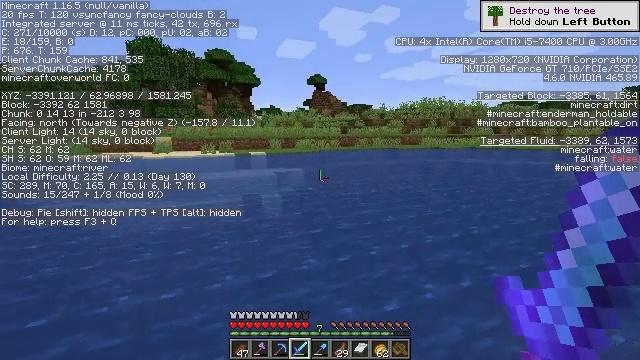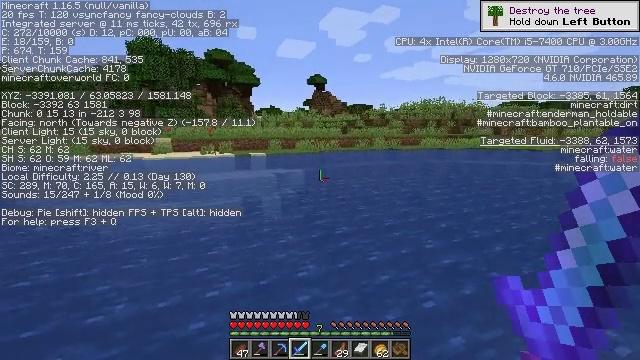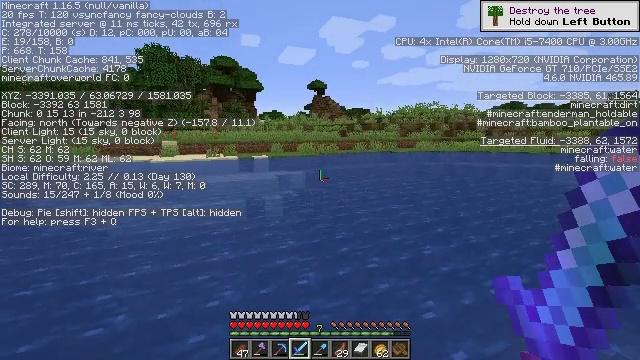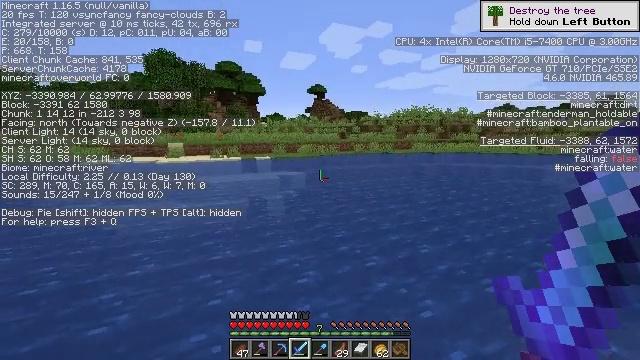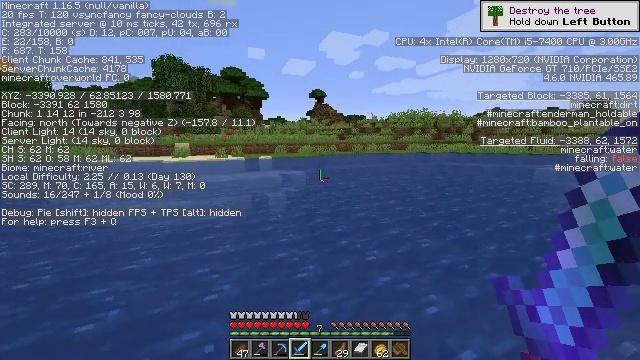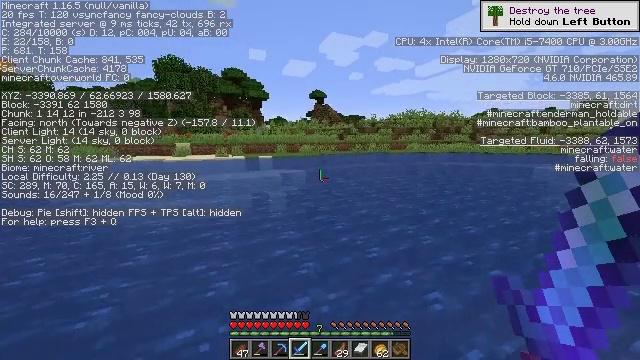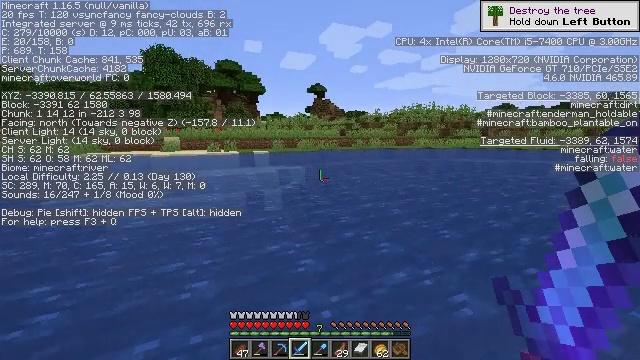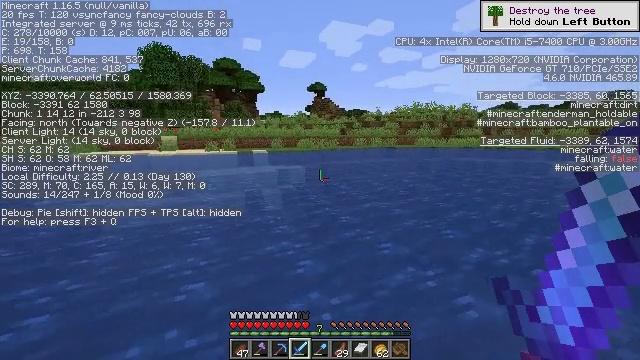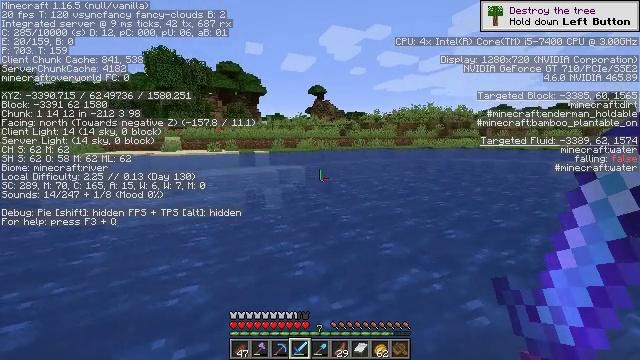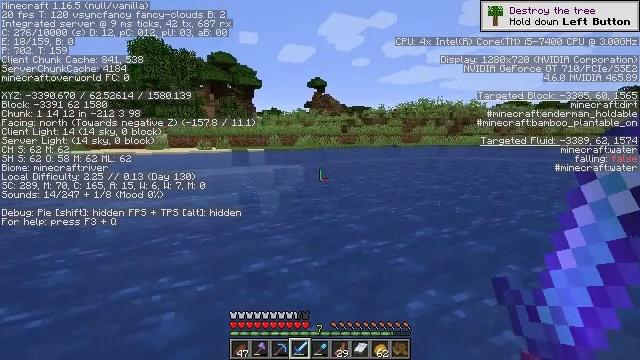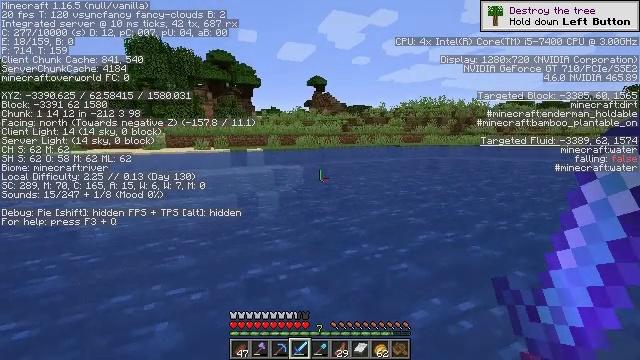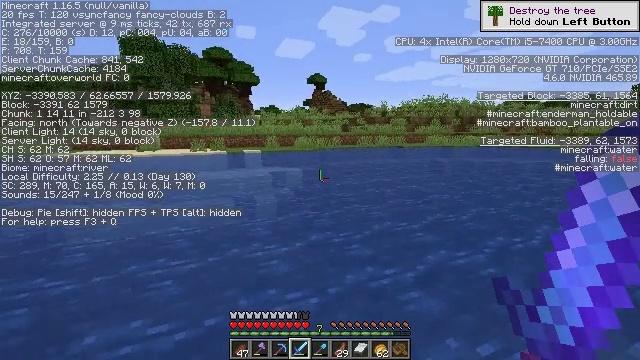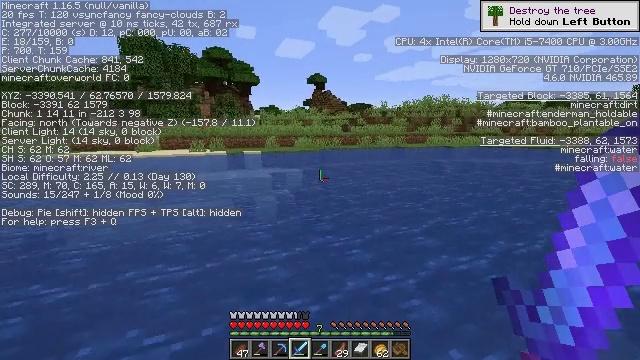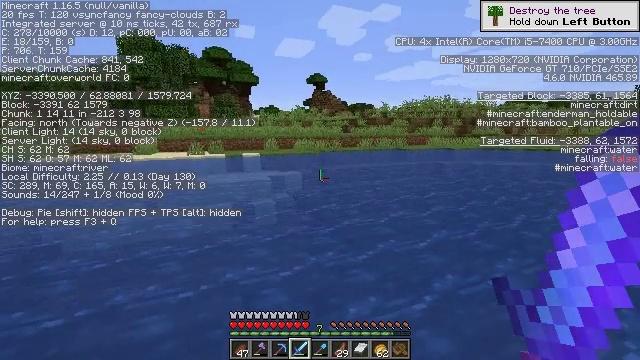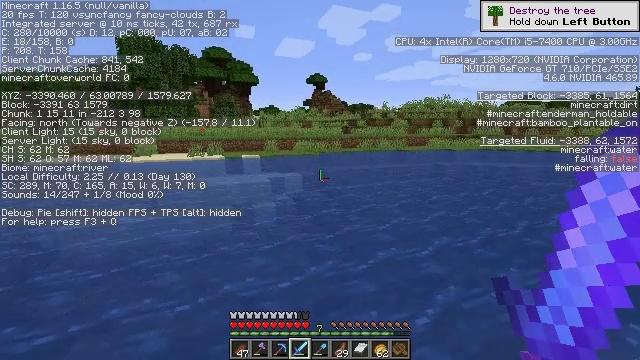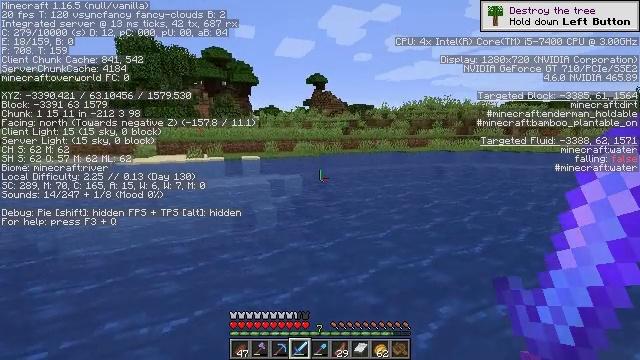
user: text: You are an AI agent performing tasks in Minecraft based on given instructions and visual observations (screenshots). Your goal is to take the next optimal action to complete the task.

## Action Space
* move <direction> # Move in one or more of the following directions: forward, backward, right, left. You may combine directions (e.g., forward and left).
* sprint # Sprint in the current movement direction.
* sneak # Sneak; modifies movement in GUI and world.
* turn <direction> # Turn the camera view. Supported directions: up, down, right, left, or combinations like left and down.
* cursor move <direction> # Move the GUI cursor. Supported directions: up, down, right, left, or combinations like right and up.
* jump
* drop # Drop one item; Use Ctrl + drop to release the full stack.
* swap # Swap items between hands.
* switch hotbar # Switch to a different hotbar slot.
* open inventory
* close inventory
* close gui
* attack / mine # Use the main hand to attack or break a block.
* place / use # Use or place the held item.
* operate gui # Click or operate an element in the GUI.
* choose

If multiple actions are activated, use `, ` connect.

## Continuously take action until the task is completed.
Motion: motion action
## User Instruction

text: Kill the sheep.
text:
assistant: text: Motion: move forward, sprint, jump
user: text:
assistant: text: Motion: move forward, sprint, jump
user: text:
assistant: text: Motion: move forward, sprint, jump
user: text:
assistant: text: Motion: move forward, sprint, jump
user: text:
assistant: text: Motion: move forward, sprint, jump
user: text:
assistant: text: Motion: move forward, sprint, jump
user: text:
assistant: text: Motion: move forward, sprint, jump
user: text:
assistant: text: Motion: move forward, sprint, jump
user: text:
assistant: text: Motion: move forward, sprint, jump
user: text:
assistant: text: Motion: move forward, sprint, jump
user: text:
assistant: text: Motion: move forward, sprint, jump
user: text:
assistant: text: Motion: move forward, sprint, jump
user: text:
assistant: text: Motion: move forward, sprint, jump
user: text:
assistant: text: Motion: move forward, sprint, jump
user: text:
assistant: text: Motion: move forward, sprint, jump
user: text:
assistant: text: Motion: move forward, sprint, jump
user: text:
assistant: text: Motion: move forward, sprint, jump
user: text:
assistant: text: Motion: move forward, sprint, jump
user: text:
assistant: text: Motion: move forward, sprint, jump
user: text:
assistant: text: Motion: move forward, sprint, jump
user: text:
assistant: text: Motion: move forward, sprint, jump
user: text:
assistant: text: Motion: move forward, sprint, jump
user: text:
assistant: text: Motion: move forward and move left, sprint, jump
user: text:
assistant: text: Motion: move forward and move left, sprint, jump
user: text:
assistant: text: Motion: move forward and move left, sprint, jump
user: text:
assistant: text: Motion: move forward and move left, sprint, jump
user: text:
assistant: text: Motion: move forward, sprint, jump
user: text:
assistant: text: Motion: move forward, sprint, jump
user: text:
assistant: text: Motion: move forward, sprint, jump
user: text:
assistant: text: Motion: move forward, sprint, jump